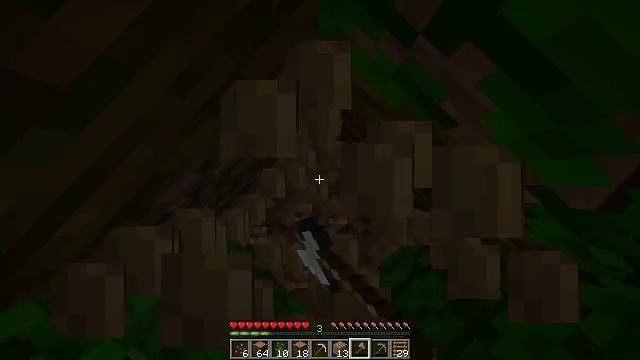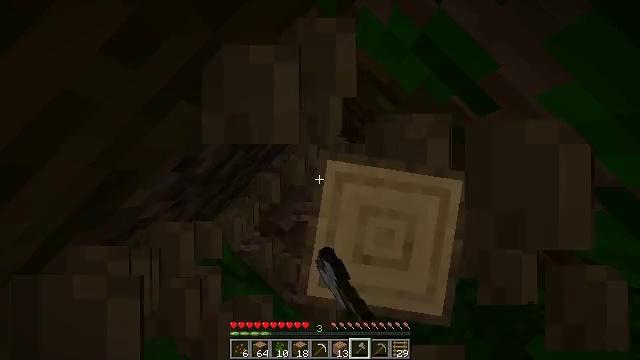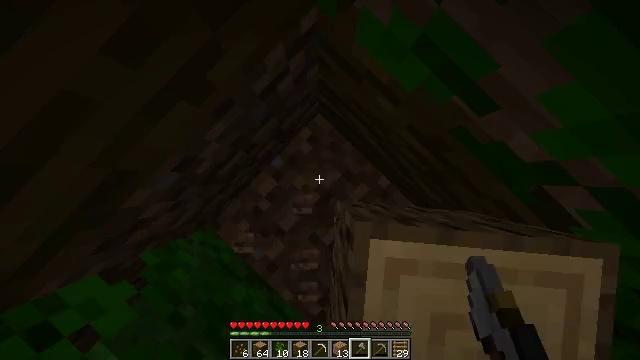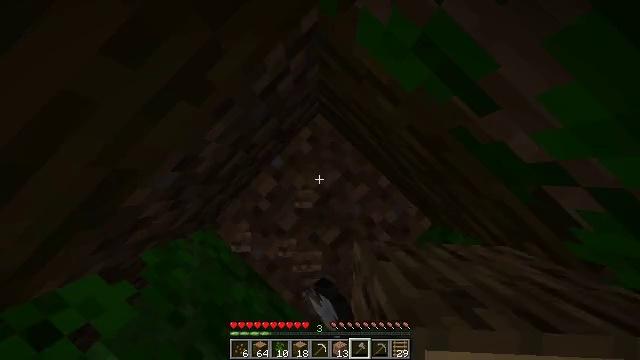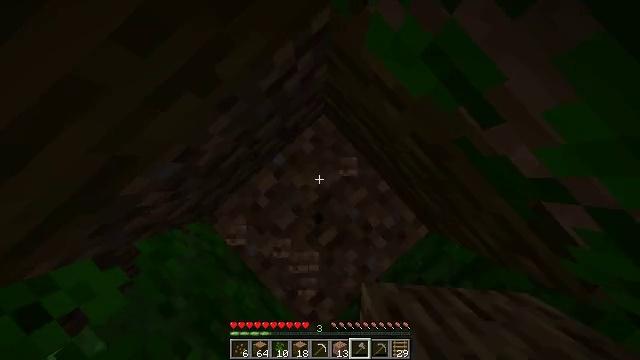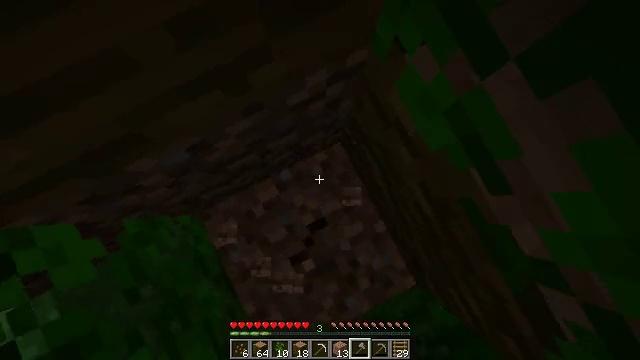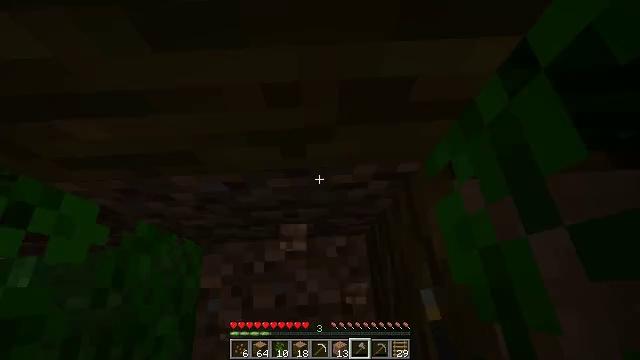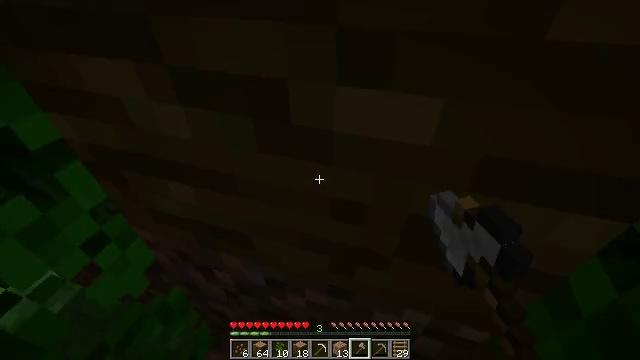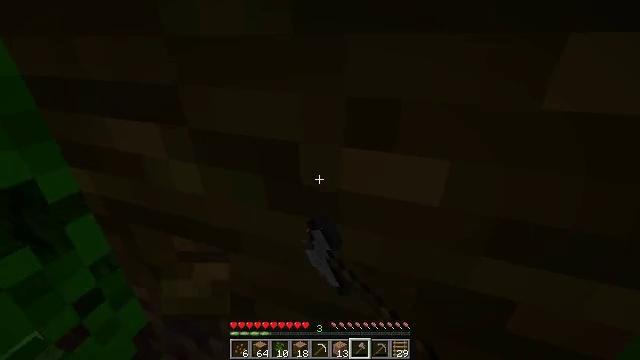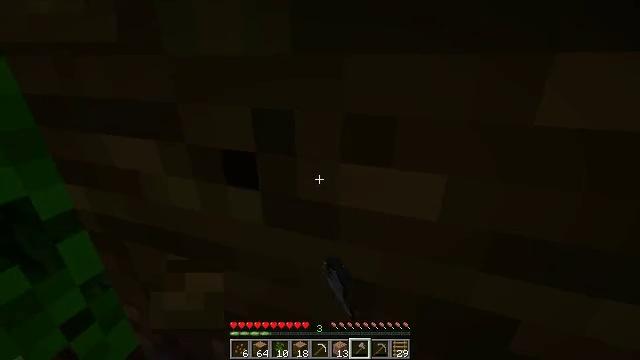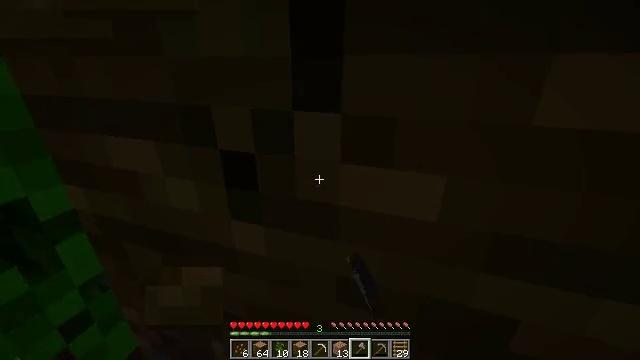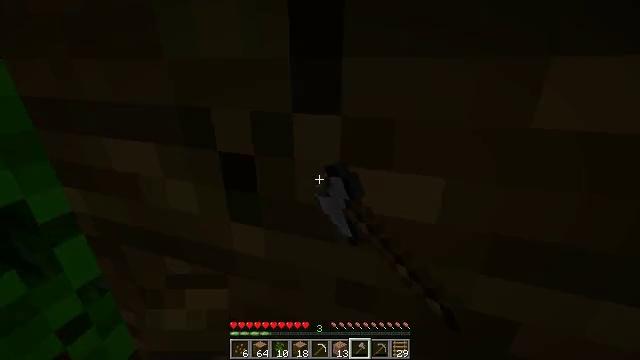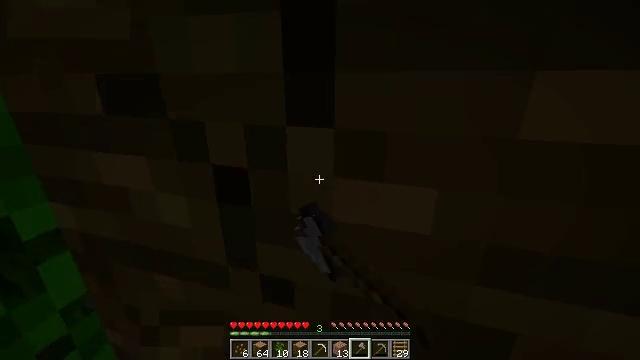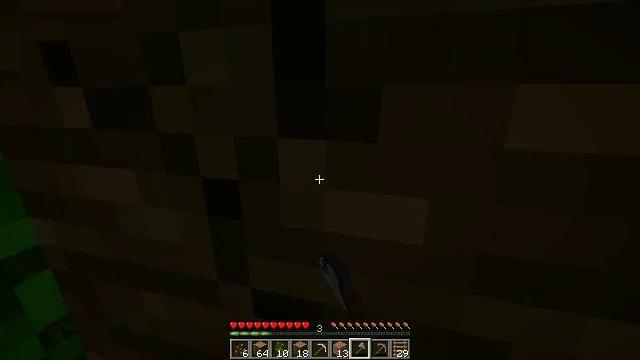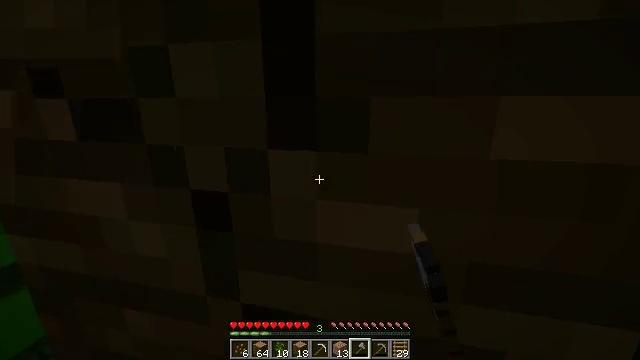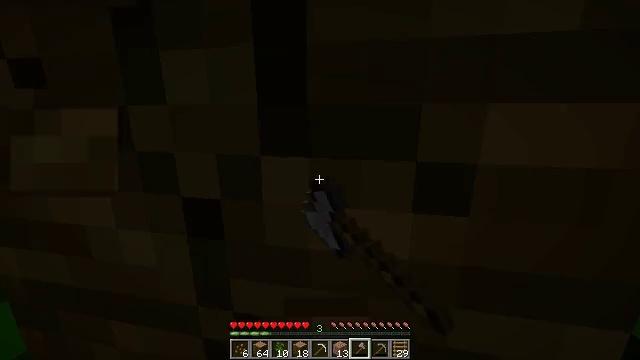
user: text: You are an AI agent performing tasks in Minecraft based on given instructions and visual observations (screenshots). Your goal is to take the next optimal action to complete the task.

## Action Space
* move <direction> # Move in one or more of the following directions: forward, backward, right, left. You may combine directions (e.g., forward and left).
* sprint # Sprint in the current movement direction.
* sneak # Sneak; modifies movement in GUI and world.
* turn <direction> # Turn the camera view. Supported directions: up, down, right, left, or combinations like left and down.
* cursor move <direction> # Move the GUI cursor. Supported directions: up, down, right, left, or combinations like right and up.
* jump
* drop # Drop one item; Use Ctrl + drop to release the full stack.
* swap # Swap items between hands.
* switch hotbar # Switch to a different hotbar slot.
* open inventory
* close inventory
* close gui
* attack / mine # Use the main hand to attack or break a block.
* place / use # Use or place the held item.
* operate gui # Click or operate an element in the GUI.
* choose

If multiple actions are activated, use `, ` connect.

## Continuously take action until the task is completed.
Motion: motion action
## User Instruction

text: Collect the jungle log for building.
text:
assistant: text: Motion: attack / mine
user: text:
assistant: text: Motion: attack / mine
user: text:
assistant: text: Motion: attack / mine
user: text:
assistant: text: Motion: turn left, attack / mine
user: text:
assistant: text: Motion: turn left and up, attack / mine
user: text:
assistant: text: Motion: turn left and up, attack / mine
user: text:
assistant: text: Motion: turn left and up, attack / mine
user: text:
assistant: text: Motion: turn left and up, attack / mine
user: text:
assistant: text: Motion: turn up, attack / mine
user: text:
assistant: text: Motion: attack / mine
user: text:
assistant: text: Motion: attack / mine
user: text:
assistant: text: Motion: turn right and up, attack / mine
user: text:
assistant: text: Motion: turn right and up, attack / mine
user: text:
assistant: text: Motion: turn right and up, attack / mine
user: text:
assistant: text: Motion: turn right and up, attack / mine
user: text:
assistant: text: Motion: attack / mine
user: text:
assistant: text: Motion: attack / mine
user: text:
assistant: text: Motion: attack / mine
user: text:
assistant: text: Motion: attack / mine
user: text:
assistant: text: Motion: attack / mine
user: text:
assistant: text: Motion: attack / mine
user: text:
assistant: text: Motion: attack / mine
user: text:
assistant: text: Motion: attack / mine
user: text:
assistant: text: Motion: turn right, attack / mine
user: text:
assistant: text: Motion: turn right, attack / mine
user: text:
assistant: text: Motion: turn right and down, attack / mine
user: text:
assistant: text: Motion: no_op